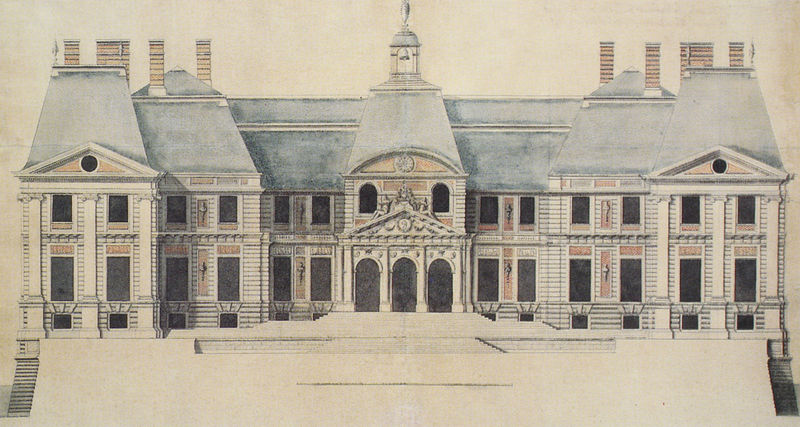
Titel: Vaux-le-Vicomte, Pläne
Künstler: Louis Le Vau
Schlagwörter: blau, aquarell, fenster, grau, säulen, tür, zeichnung, dach, gebäude, haus, schloss, ornament, architektur, klassizismus, kamin, kamine, schornstein, turm, ansicht, fassade, türen, schule, dächer, giebel, schornsteine, französisch, rundbogen, treppe, treppen, verzierung, uhr, stufen, tor, bögen, eingang, türme, palast, entwurf, portal, villa, sims, karte, glocke, risalit, antik, rundbögen, freitreppe, plan, esse, dreiecke, ahus, hausfassade, lisenen, öffnungen, bauplan, halbsäulen, blaupause, mansarden, kolonial